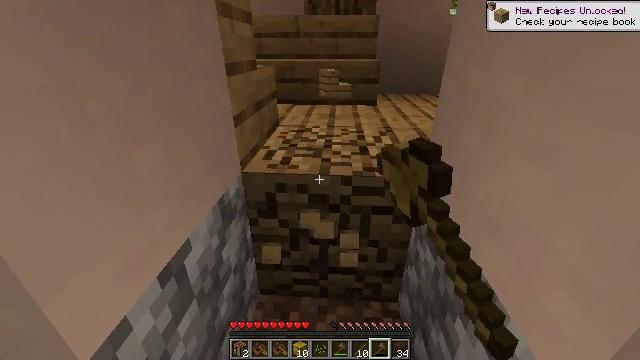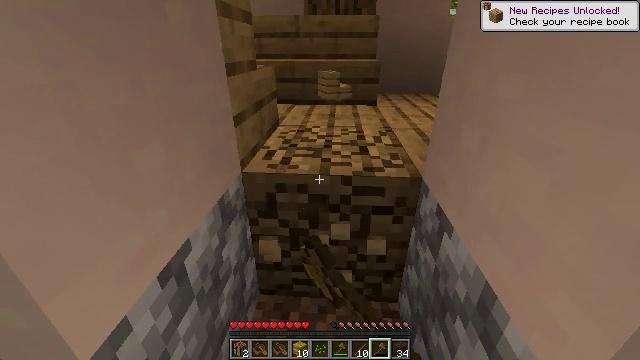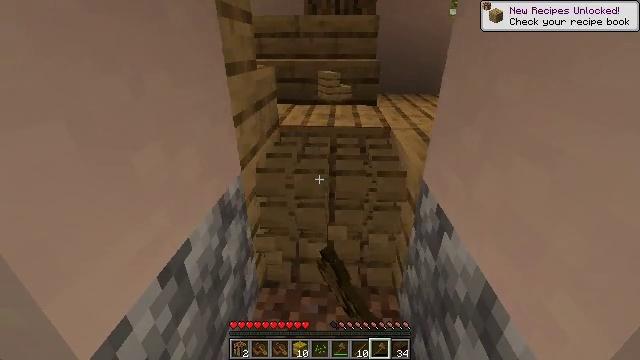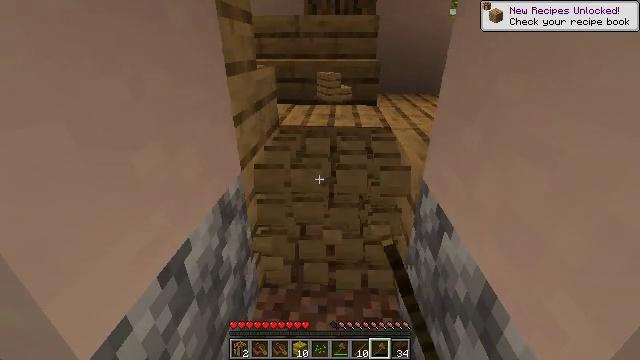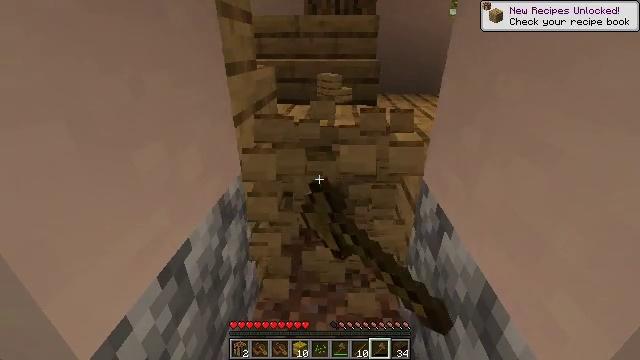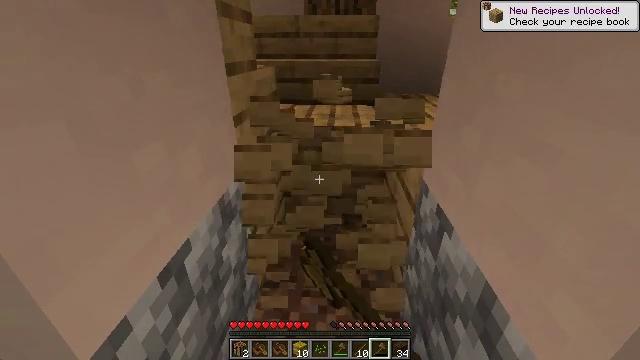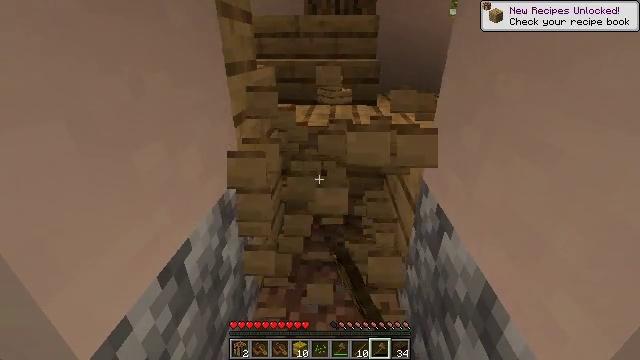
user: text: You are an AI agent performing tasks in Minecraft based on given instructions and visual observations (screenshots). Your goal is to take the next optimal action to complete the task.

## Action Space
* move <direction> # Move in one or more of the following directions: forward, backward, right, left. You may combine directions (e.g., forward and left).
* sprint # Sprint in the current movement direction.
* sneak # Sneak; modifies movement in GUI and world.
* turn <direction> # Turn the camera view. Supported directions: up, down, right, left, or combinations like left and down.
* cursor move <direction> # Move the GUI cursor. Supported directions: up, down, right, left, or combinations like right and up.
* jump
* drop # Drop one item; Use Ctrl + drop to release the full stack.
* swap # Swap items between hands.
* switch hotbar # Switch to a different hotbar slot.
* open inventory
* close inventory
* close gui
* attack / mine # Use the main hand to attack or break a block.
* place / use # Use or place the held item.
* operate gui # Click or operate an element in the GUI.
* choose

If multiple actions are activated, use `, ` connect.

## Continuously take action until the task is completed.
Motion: motion action
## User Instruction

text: Break the existing planks.
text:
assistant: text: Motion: attack / mine
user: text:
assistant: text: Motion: attack / mine
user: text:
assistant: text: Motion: attack / mine
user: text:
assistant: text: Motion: attack / mine
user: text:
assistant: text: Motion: attack / mine
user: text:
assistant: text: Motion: attack / mine
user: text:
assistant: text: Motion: attack / mine